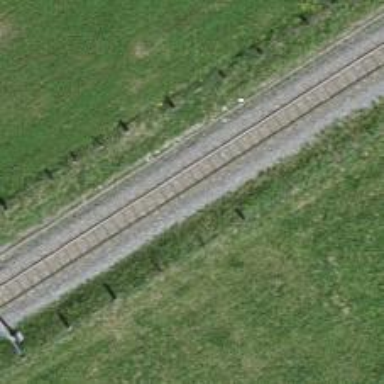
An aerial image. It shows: Narrow-gauge railway with single track. The railway is electrified with contact line.